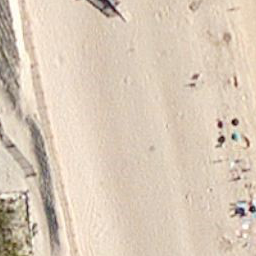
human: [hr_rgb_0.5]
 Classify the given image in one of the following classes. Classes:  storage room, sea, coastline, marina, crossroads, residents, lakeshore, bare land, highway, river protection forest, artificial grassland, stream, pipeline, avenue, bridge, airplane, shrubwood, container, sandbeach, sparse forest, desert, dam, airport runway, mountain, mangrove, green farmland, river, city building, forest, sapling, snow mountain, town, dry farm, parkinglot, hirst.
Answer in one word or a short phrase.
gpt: sandbeach